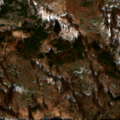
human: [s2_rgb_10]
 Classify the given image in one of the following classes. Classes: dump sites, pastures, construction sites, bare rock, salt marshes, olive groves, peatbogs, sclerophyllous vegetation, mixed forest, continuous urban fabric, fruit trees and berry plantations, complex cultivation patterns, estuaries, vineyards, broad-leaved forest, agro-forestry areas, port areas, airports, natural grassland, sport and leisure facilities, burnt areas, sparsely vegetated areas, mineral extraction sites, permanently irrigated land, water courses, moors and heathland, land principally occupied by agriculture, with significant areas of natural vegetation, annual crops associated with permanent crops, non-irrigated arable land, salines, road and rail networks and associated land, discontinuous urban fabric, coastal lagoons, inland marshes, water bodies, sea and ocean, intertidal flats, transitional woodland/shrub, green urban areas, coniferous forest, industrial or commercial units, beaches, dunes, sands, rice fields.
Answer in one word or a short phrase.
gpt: land principally occupied by agriculture, with significant areas of natural vegetation, broad-leaved forest, natural grassland, transitional woodland/shrub